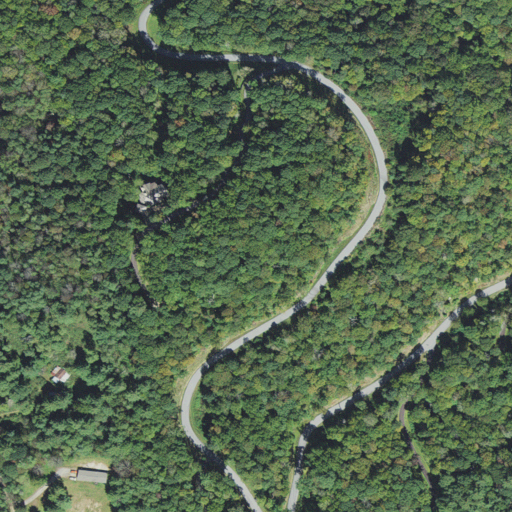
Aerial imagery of mountain in North Carolina named Laurel Knob containing deciduous forest, open development, mixed forest, and low intensity development